Question: I have 32000 products in Magento,
When I added them I have set custom option attribute to products they work perfectly, but now I want to change the price of custom option attribute of all products.

Is there any way to change price by query or any other tricks ??
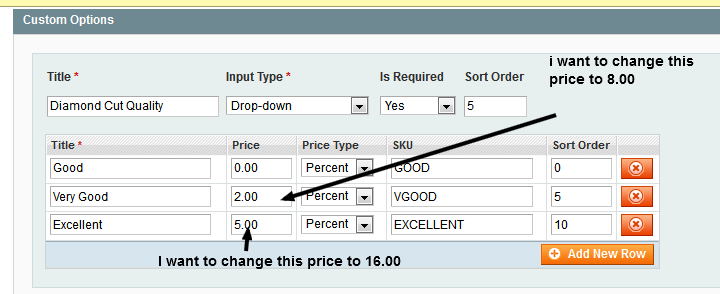
Answer: Try the below code with your file in root folder
'''
<?php
require_once('app/Mage.php'); //Path to Magento
umask(0);
Mage::app();
$product = Mage::getModel('catalog/product')->load($product_id);
$values = array();
foreach ($product->getOptions() as $o) {
$p = $o->getValues();
foreach($p as $v) {
$id = $v->getId();
$values[$id]['option_type_id']= $v->getId();
$values[$id]['title']= 'test';
$values[$id]['price']= 'your_price';
$values[$id]['price_type']= 'fixed';
$values[$id]['sku']= $value1;
}
$v->setValues($values);
$v->saveValues();
}
$product->save();
?>
'''